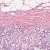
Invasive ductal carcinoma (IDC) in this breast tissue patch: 1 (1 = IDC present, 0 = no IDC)